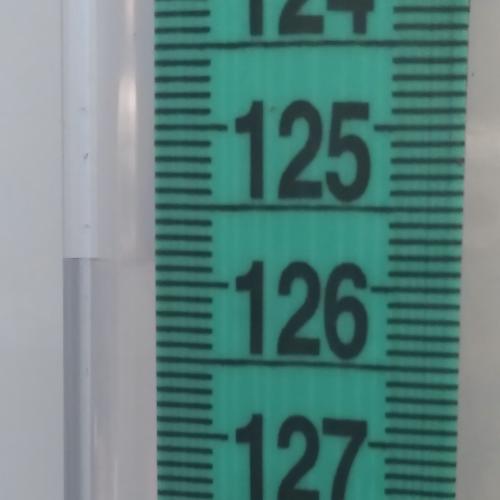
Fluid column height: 125.9 cm